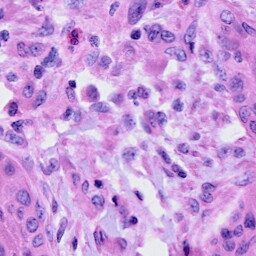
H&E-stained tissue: Cervix